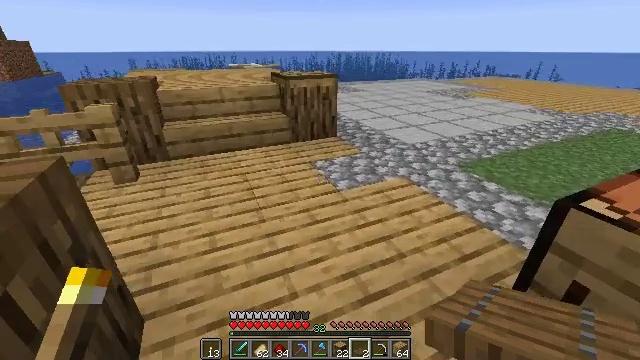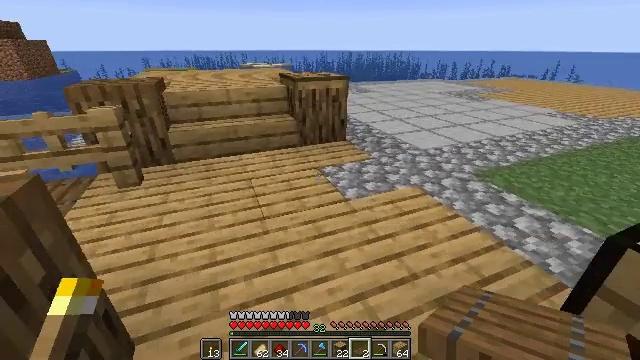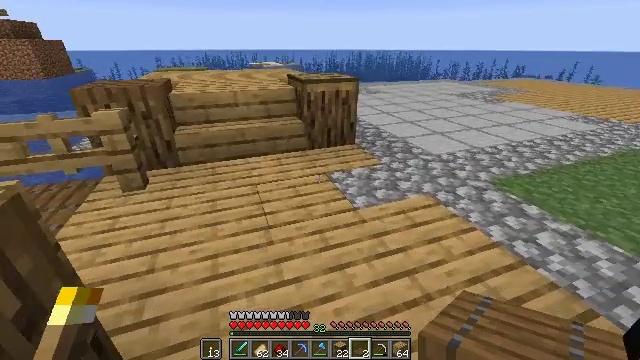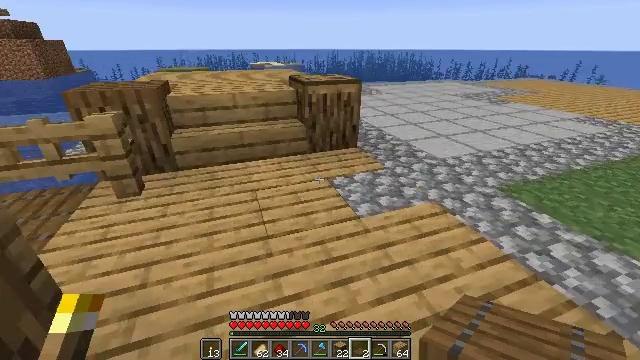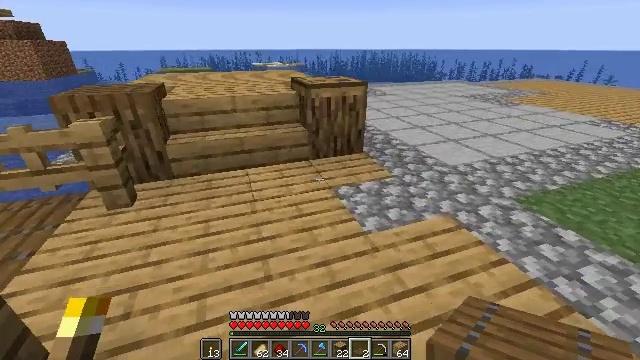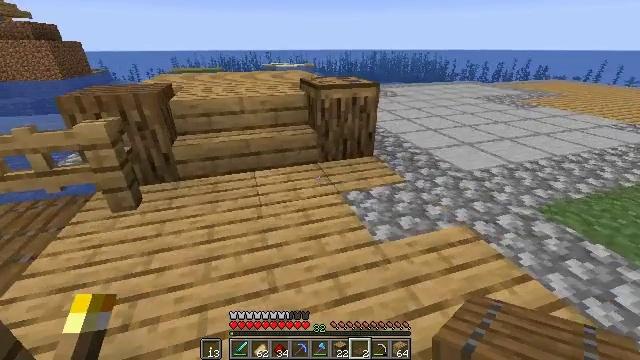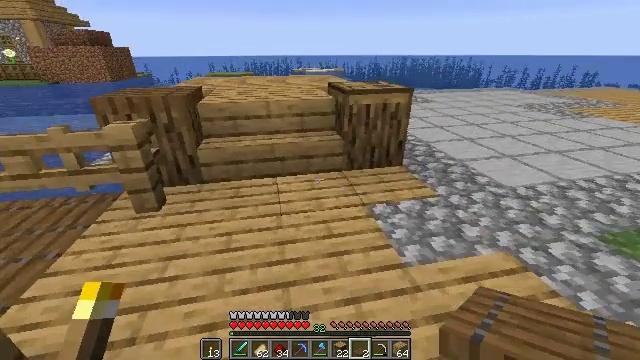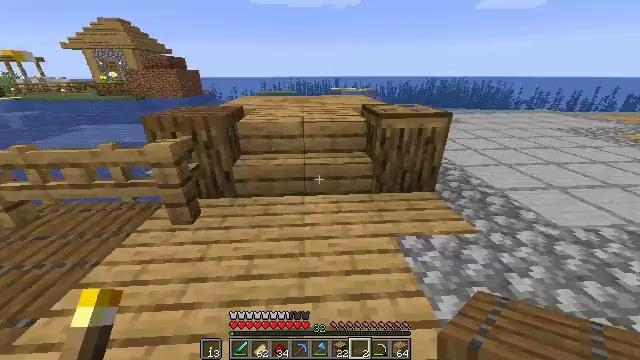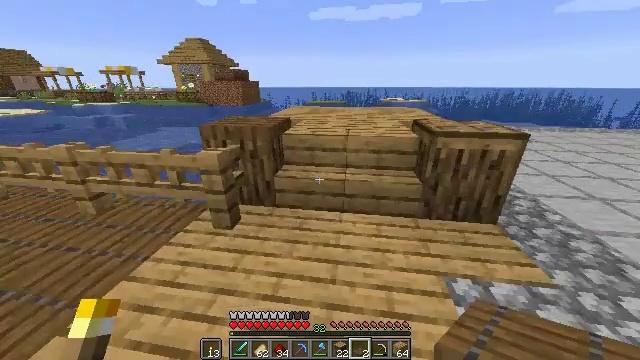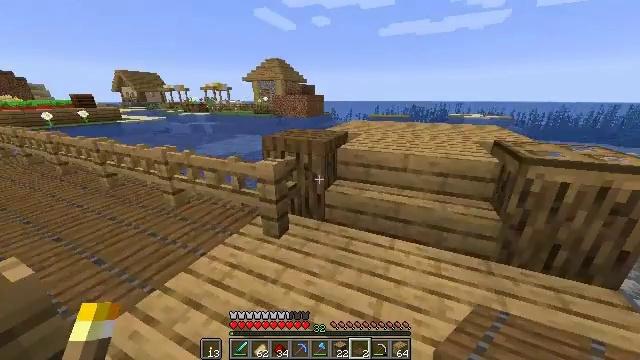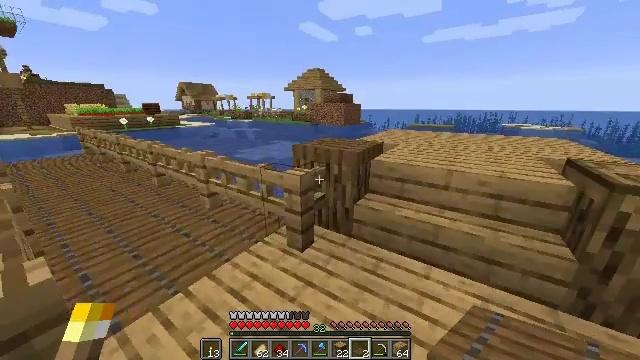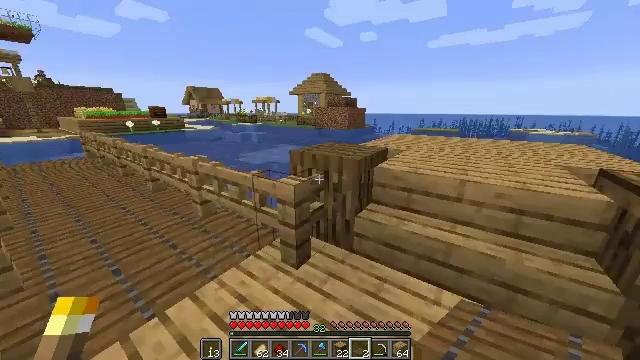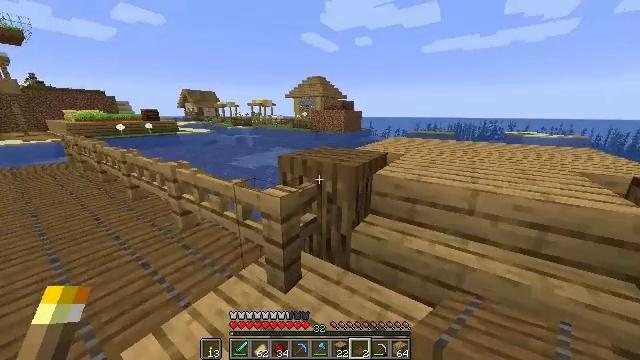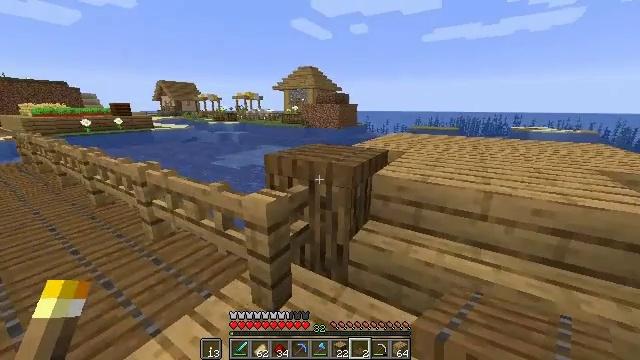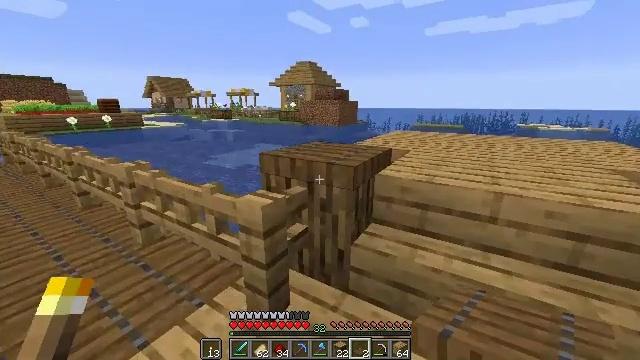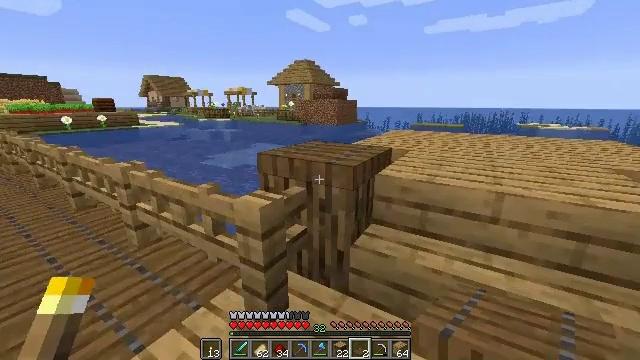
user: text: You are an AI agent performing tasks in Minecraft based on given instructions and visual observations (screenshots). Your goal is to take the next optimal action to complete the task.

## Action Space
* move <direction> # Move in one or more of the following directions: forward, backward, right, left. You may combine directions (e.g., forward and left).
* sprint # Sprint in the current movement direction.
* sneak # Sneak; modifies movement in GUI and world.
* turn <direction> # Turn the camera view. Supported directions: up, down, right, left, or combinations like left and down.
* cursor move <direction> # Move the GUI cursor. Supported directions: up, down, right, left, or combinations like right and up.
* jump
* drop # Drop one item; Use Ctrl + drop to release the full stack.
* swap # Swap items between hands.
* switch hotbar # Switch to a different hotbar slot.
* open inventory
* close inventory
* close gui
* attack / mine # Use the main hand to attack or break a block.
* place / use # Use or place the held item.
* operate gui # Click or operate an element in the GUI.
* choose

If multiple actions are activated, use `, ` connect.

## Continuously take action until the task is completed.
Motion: motion action
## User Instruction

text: Attack the oak trapdoor to recycle it.
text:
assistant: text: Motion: move forward, turn left
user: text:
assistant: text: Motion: move forward, turn left
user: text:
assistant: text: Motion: move forward
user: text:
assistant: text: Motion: move forward
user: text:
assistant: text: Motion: move forward, sprint, turn left
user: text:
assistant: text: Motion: move forward, sprint, turn left
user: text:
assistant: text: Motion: move forward, sprint, turn left and up
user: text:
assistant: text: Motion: move forward, sprint, turn left and up
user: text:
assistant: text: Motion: move forward, turn left and up
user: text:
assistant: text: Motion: move forward, turn left and up
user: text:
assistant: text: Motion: move forward, turn left
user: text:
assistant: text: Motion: no_op
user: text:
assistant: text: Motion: turn right
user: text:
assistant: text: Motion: no_op
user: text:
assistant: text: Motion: no_op
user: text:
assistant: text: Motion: turn right
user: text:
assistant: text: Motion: turn right
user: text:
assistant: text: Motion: no_op
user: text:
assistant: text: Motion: no_op
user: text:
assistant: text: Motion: no_op
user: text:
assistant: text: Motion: no_op
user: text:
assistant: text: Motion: turn right
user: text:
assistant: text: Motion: turn right
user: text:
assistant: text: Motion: no_op
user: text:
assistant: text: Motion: turn right
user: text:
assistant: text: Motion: turn right and down
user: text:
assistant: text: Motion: turn right and down
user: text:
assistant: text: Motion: turn right
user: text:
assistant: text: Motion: move forward, turn right
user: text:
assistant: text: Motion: move forward